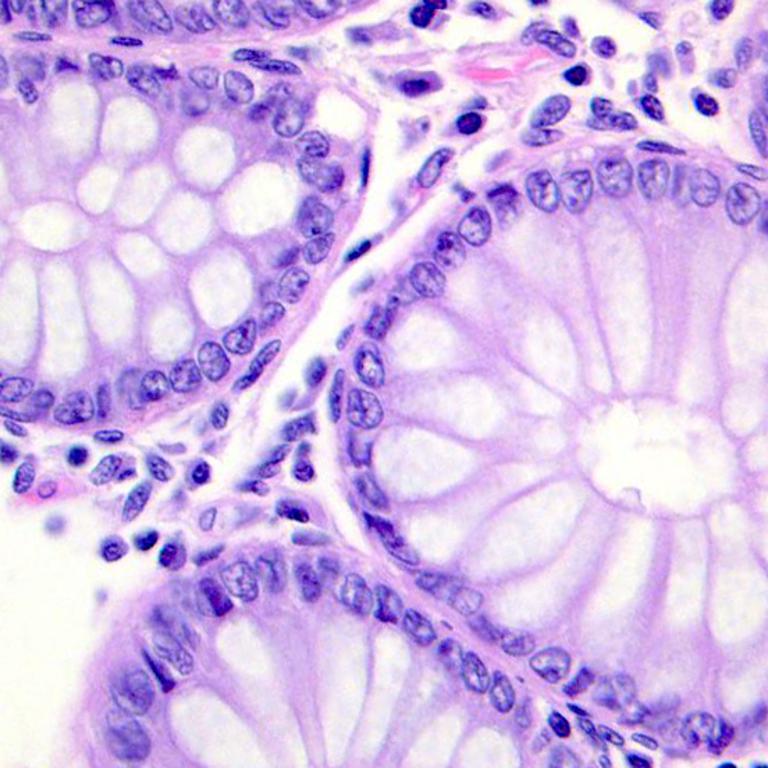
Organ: colon
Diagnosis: benign